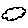
Label: cloud